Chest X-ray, PA view. Patient: 28 years old, sex F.
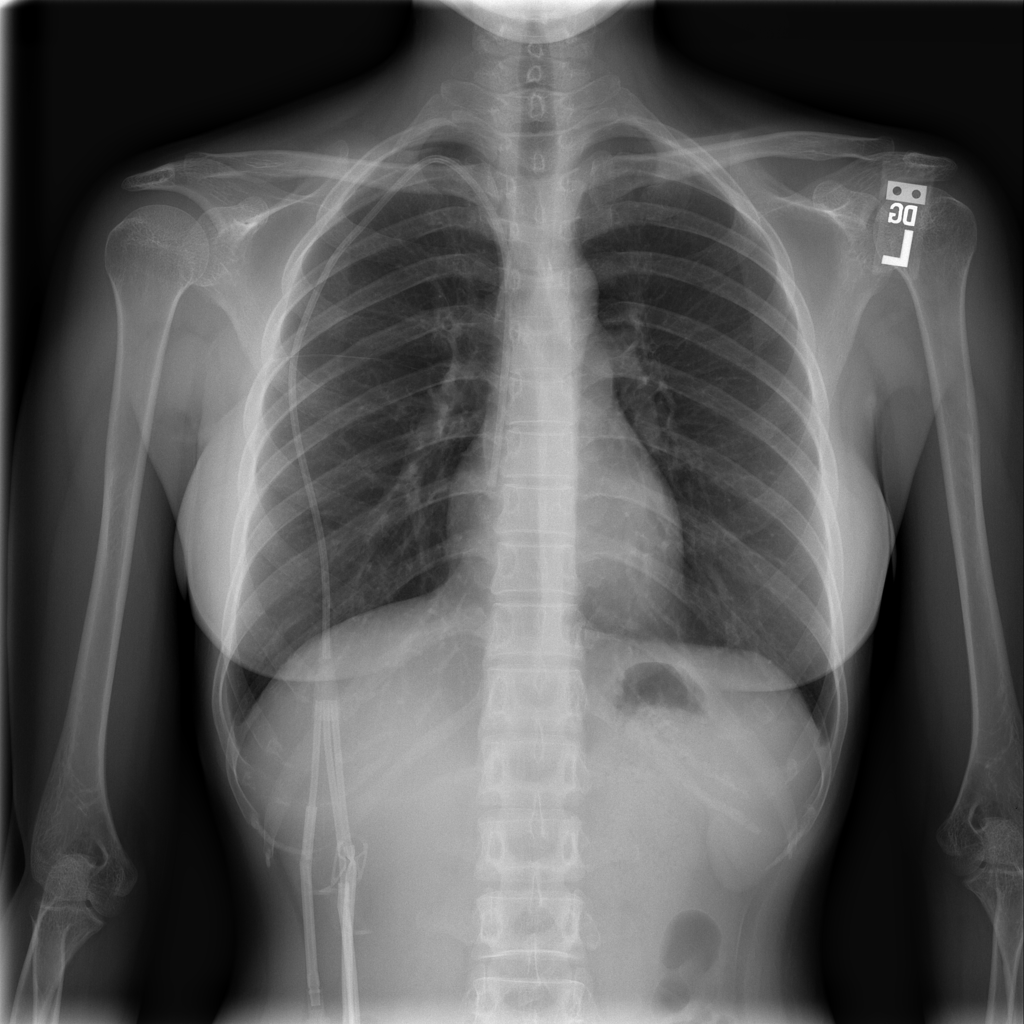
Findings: No Finding